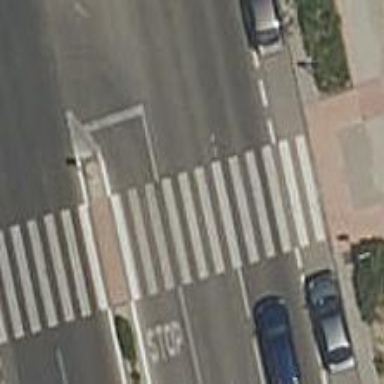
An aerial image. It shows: Uncontrolled zebra crossing on the road.